Interaction volume radius: 10 \u00c5
Interaction volume height: 35 \u00c5
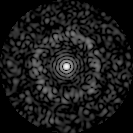
Disorder parameter: 0.8255